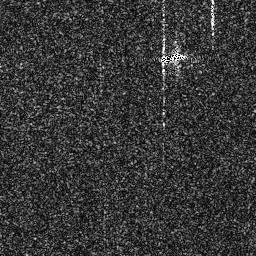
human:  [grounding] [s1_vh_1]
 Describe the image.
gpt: In the satellite image, there is  <ref>1 small ship </ref> <box>[[61, 19, 73, 25, 0]]</box> located at top.